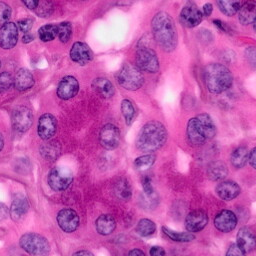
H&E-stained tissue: Pancreatic